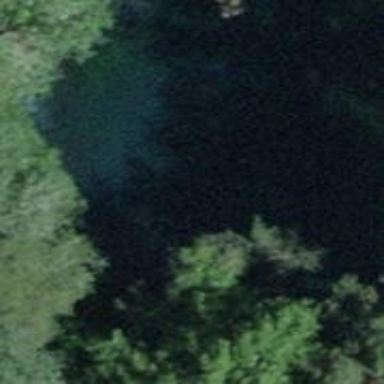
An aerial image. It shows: Serene pond surrounded by nature.